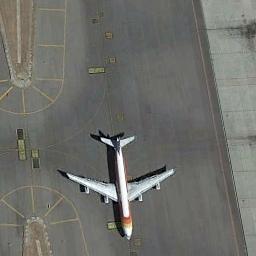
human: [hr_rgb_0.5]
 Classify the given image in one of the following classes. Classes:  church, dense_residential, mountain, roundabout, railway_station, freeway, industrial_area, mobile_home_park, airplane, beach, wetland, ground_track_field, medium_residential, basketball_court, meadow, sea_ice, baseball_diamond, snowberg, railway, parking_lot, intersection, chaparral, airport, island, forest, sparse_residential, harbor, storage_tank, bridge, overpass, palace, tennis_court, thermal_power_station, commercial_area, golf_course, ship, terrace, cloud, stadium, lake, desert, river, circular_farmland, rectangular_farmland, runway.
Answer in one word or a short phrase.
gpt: airplane